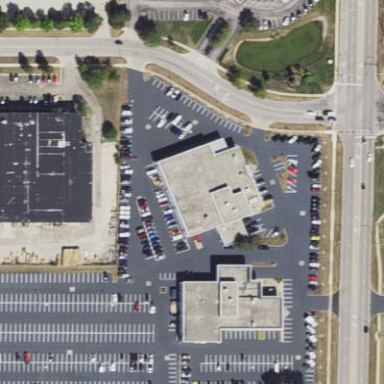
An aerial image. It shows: Retail building housing car shop.